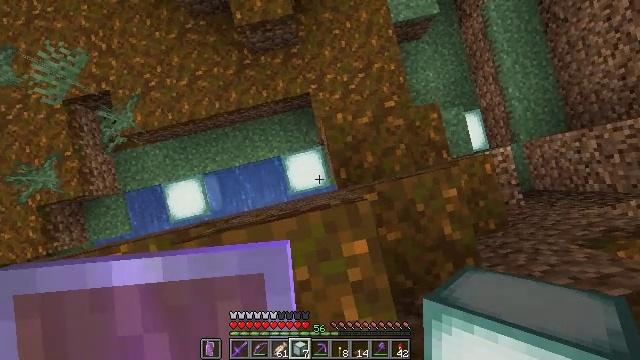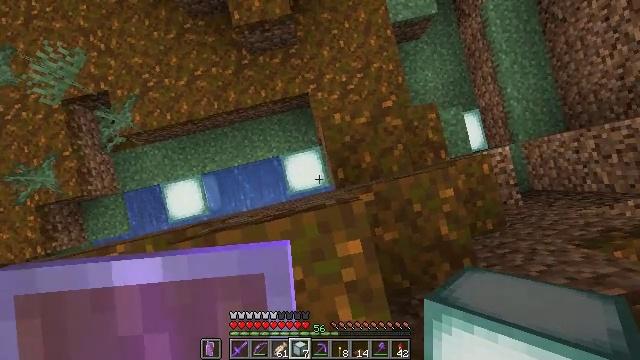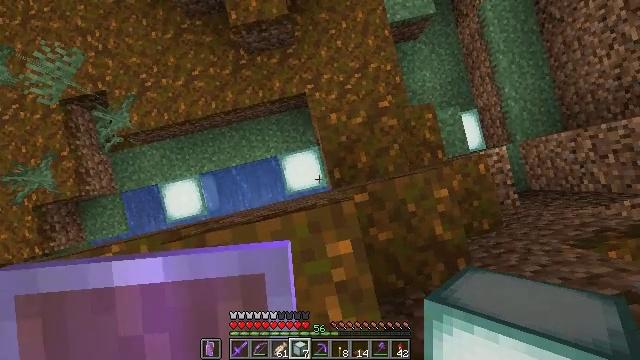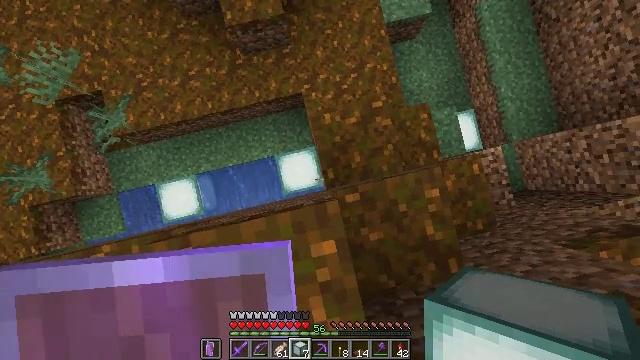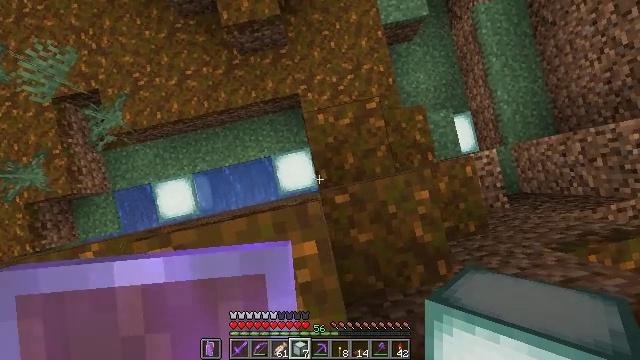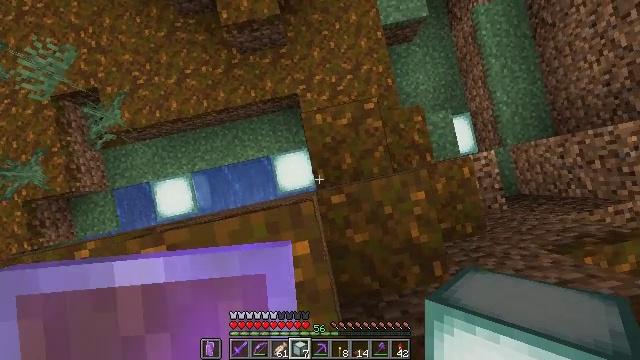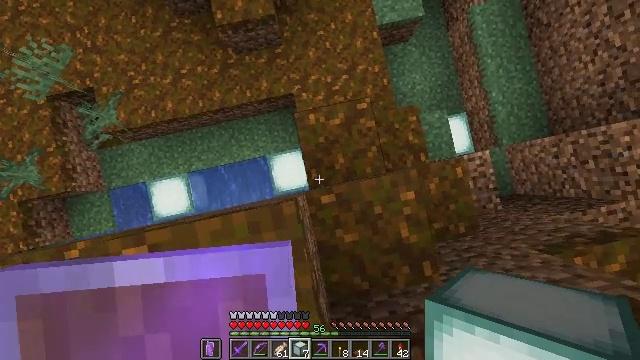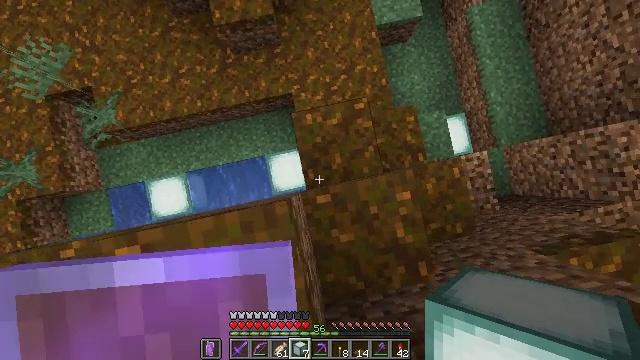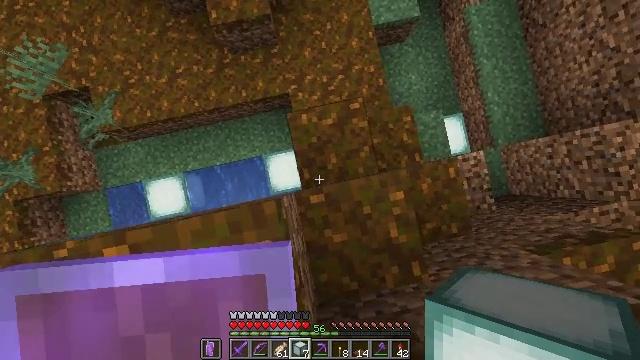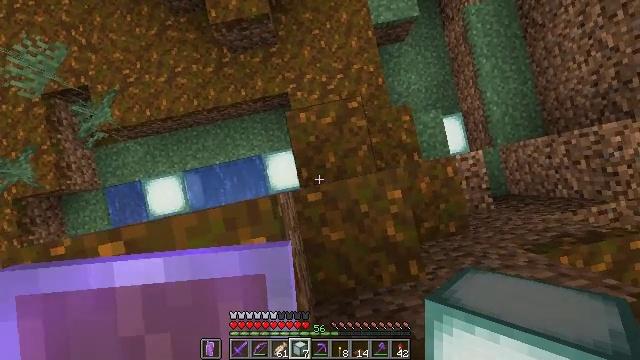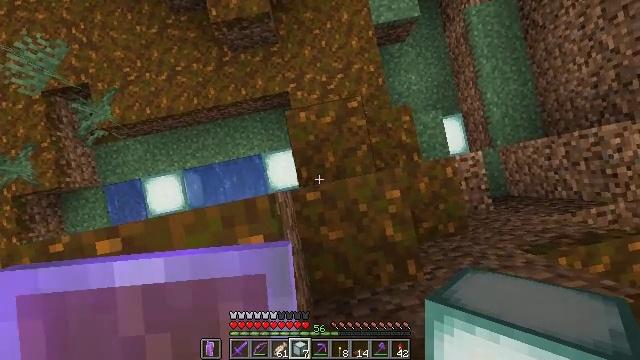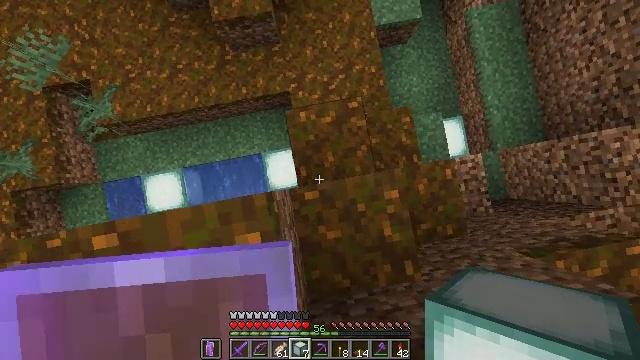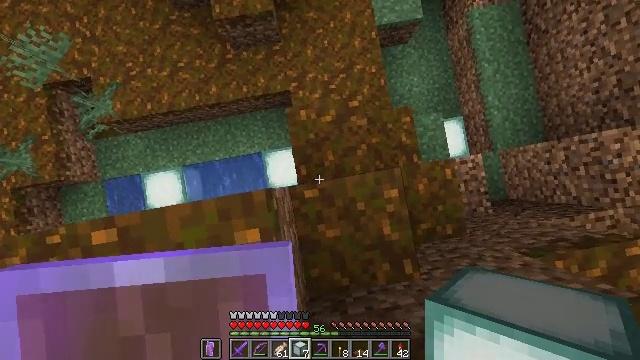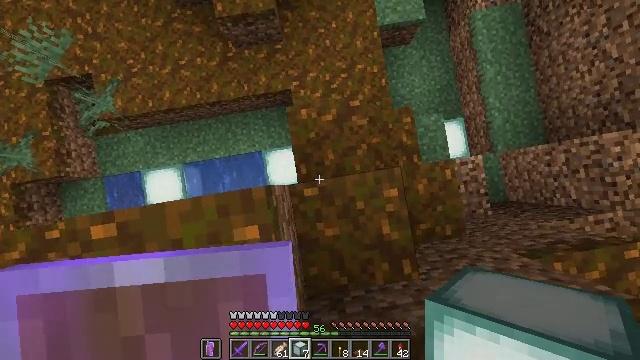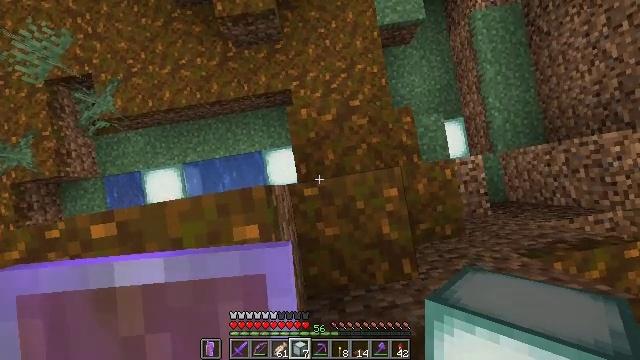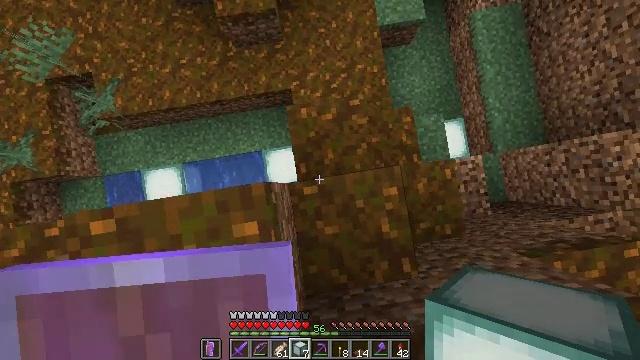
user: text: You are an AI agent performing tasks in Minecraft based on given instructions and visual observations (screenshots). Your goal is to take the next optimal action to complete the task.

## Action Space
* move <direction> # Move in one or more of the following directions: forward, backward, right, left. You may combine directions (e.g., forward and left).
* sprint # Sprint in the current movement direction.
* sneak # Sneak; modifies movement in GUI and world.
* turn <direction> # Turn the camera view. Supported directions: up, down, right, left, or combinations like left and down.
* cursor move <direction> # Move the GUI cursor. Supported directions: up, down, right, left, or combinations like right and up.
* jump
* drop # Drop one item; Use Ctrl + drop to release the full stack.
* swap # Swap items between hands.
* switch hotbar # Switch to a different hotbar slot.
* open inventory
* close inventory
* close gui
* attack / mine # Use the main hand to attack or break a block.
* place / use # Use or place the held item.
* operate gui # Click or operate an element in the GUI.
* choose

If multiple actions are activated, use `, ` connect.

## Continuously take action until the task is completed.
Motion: motion action
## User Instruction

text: Break the glowing sea lantern block.
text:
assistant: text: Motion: move right, sneak
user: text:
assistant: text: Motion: move right, sneak
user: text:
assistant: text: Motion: move right, sneak
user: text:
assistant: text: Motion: move right, sneak
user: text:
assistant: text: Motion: move right, sneak
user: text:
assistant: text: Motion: move right, sneak
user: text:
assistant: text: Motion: move right, sneak
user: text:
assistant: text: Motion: move right, sneak
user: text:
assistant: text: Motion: move right, sneak
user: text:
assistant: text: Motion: move right, sneak
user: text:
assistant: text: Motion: move right, sneak
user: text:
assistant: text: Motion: move right, sneak
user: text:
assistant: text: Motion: move right, sneak
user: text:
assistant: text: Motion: move right, sneak
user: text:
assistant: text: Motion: move right, sneak
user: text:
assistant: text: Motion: move right, sneak
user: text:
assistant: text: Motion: move right, sneak
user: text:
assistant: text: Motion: move right, sneak
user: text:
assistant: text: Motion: move right, sneak
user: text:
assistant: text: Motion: move right, sneak
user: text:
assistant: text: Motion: move right, sneak
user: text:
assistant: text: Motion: move right
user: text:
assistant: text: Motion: move right
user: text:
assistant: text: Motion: move right
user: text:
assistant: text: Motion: move right
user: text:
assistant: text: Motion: move right
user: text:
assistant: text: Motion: no_op
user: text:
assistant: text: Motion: no_op
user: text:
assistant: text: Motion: no_op
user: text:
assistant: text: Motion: no_op